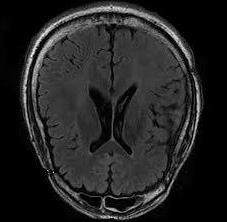
Label: notumor